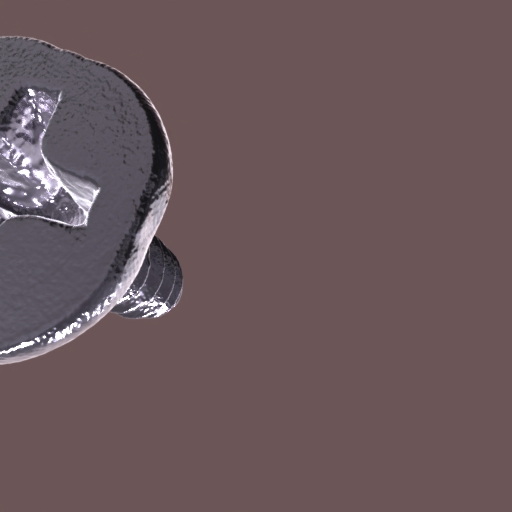
Label: screw